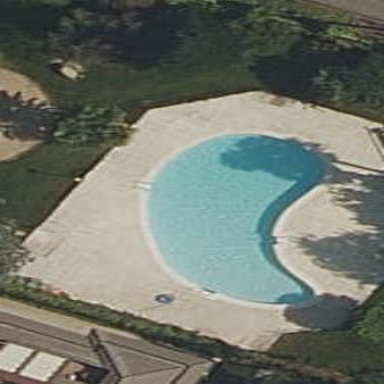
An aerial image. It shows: Swimming pool located in leisure land.